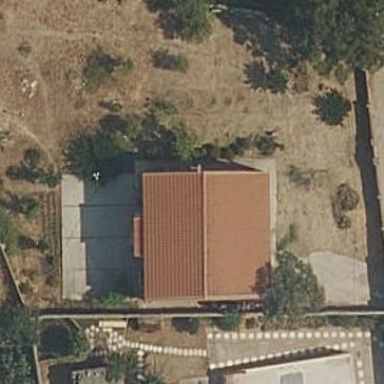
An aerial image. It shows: Residential building.